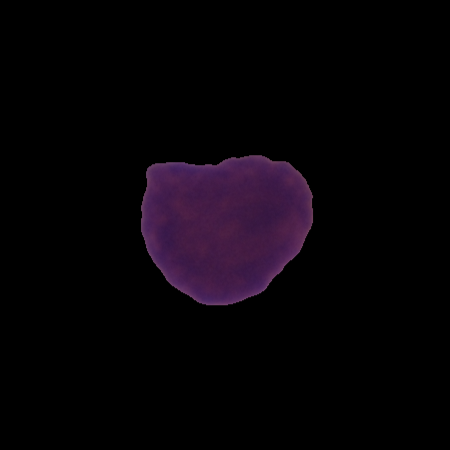
Label: healthy